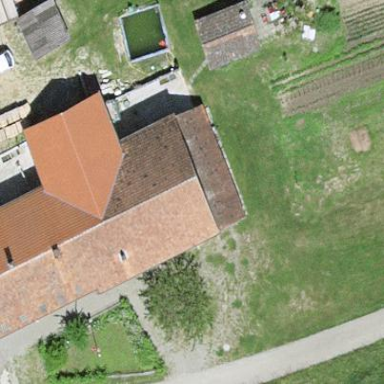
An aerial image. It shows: Farm building.